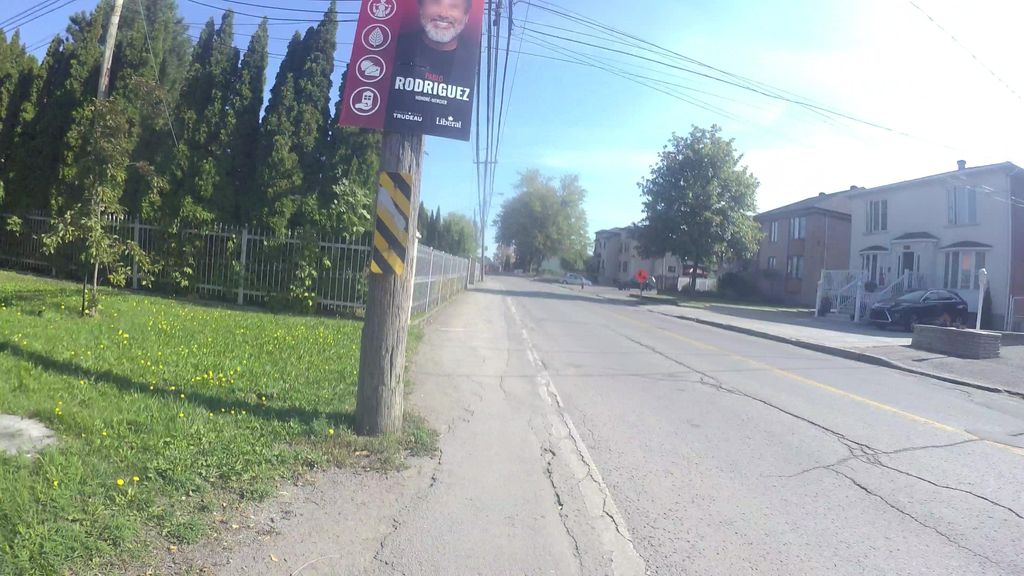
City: montreal